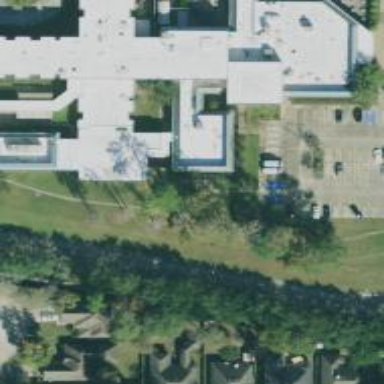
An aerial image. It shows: Hospital building.